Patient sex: F
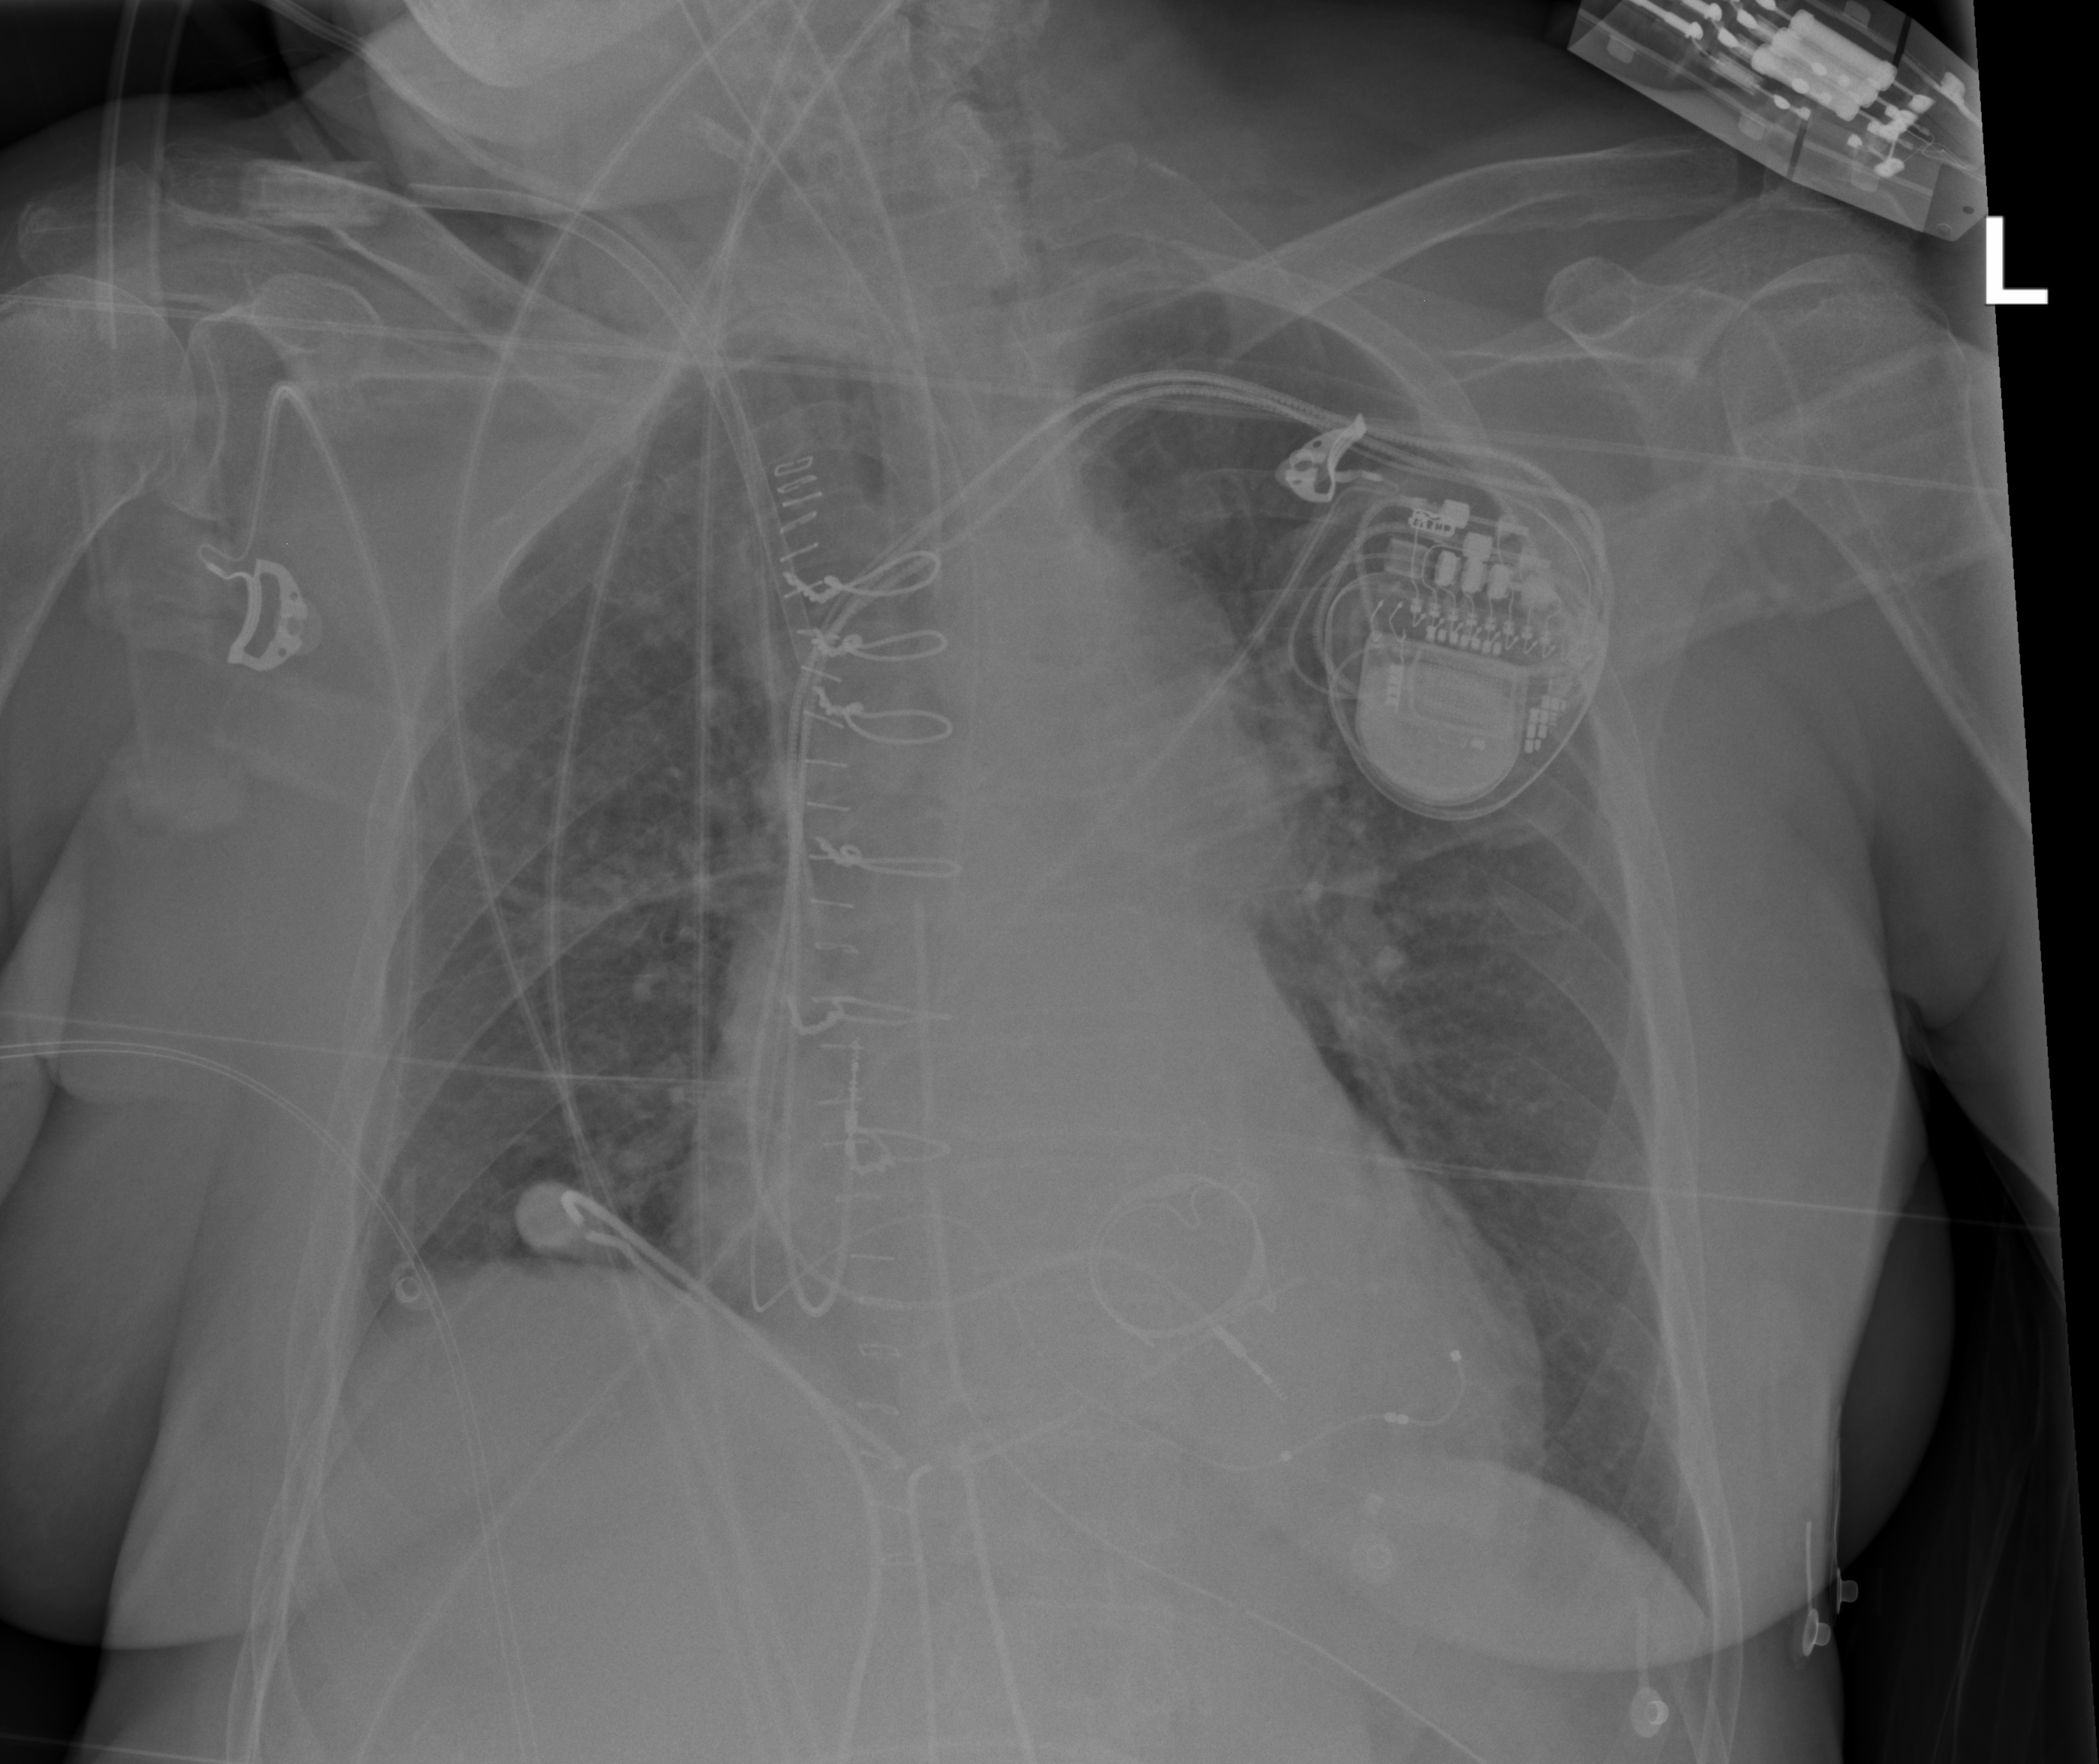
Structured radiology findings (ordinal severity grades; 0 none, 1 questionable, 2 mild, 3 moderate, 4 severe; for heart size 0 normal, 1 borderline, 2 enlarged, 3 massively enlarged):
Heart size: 2
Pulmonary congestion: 0
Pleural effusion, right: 1
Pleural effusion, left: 0
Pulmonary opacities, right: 0
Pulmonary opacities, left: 0
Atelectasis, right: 2
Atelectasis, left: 2